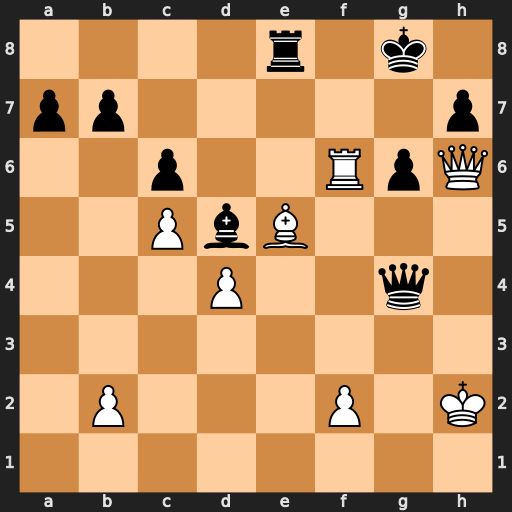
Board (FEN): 4r1k1/pp5p/2p2RpQ/2PbB3/3P2q1/8/1P3P1K/8
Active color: w
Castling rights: -
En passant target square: -
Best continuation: Rf8+ Rxf8 Qg7#